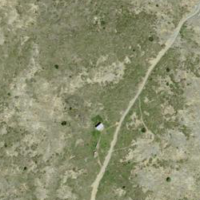
EUNIS habitat code: 31
Species observed at this site:
Dryas octopetala